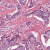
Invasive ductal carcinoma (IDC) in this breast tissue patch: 1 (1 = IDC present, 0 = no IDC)